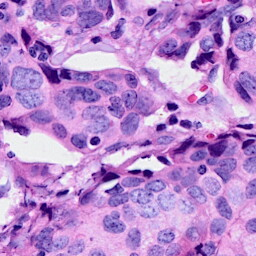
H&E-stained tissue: Breast